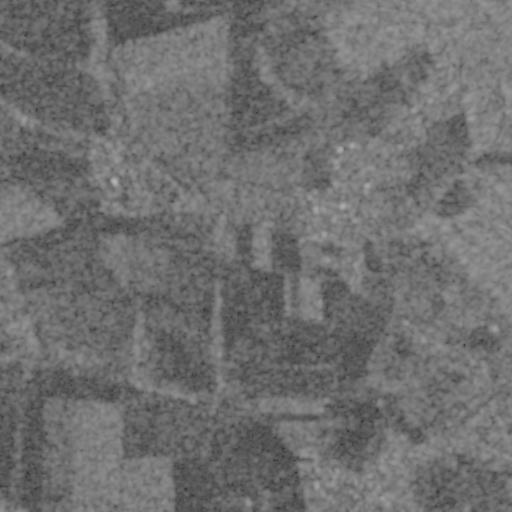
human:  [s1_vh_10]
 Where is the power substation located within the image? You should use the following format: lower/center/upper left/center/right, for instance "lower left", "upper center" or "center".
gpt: The power substation is located in the center right of the image.
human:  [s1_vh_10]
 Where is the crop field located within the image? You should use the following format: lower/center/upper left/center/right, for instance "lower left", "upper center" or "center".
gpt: There is no crop field in the image.

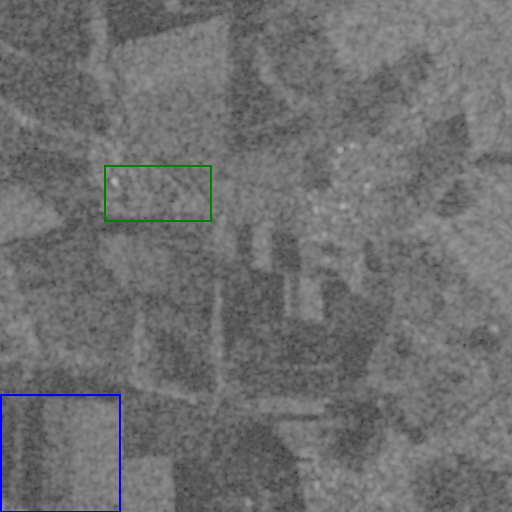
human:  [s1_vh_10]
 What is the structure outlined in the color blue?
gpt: The structure outlined in blue is a crop field.
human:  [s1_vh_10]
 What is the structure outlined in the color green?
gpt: The structure outlined in green is a park.
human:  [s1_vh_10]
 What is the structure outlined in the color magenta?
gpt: There is no magenta outline.